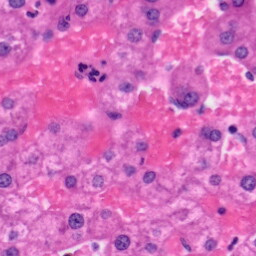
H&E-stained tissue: Liver